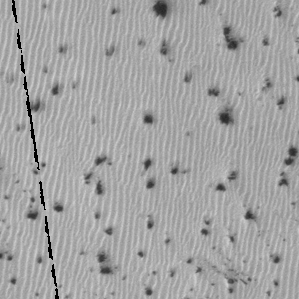
Label: frost